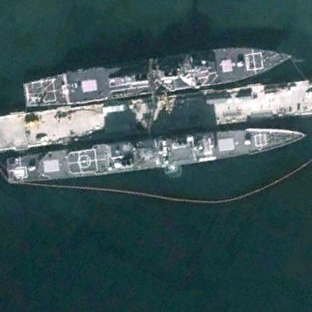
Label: cruiser